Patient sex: M
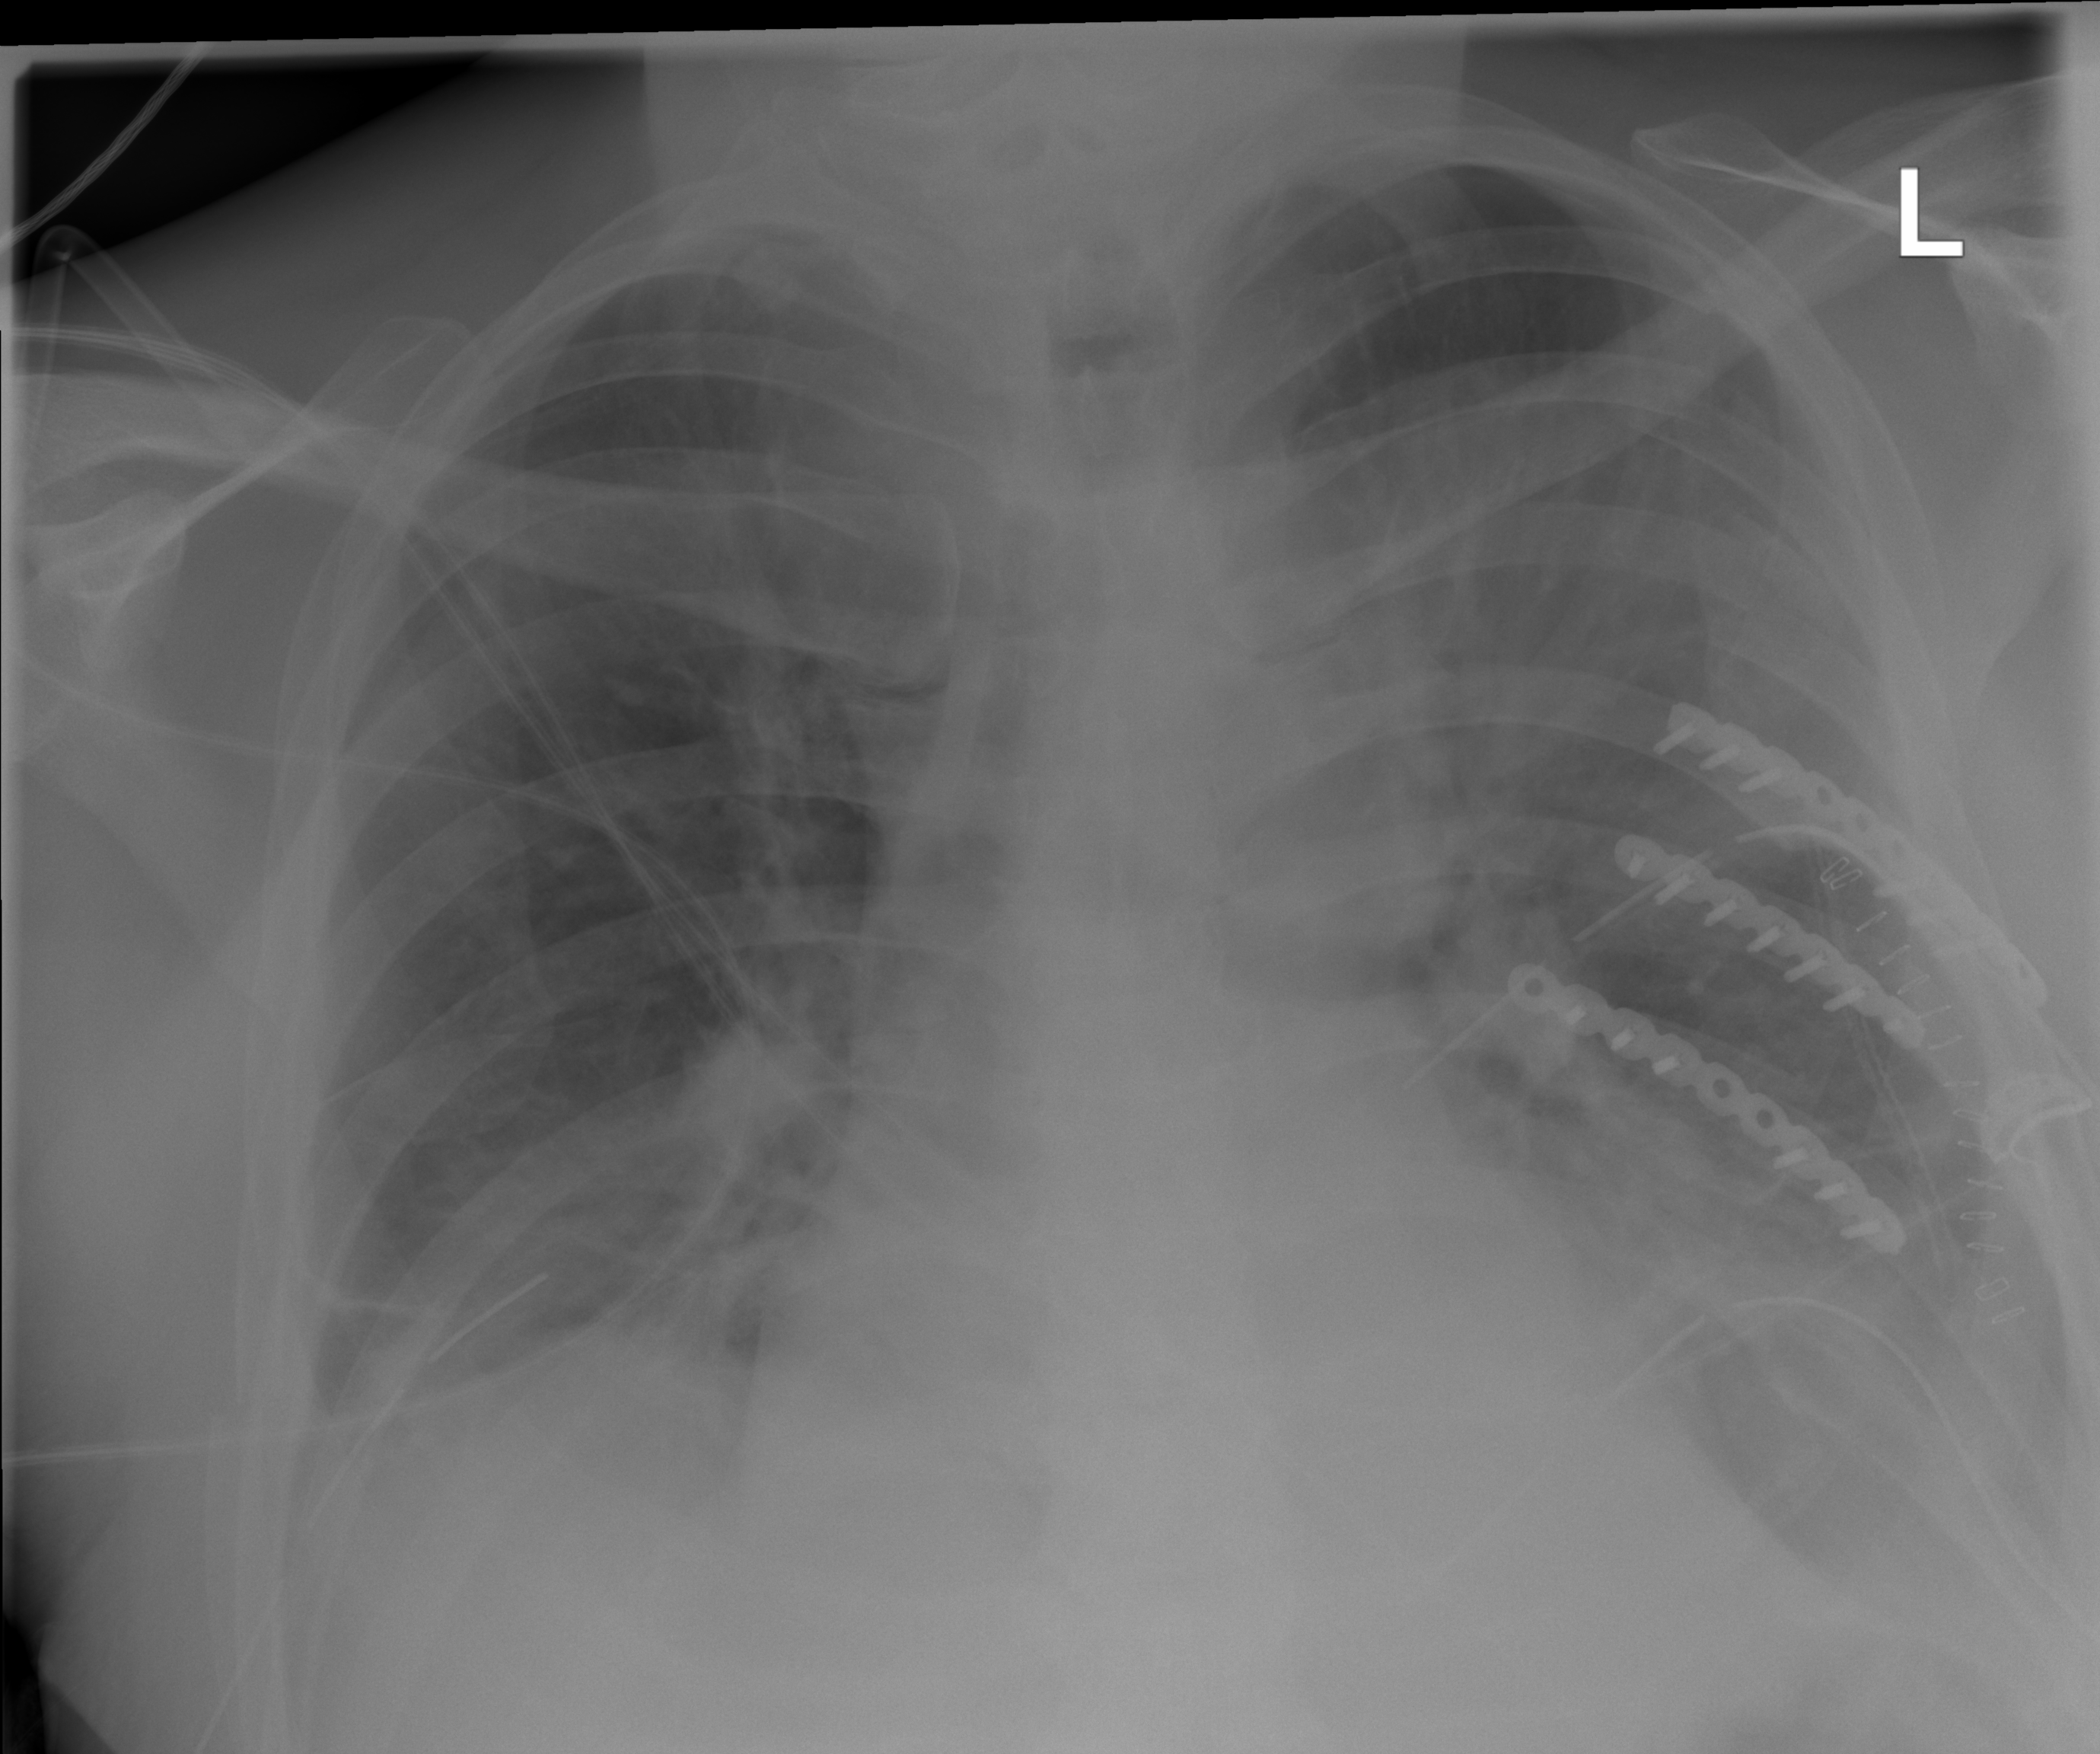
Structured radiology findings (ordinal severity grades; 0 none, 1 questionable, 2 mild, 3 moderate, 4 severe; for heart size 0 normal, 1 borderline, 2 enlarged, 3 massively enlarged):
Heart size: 2
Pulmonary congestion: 2
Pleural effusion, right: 2
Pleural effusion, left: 2
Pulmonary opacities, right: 2
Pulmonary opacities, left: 1
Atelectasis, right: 2
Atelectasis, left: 2